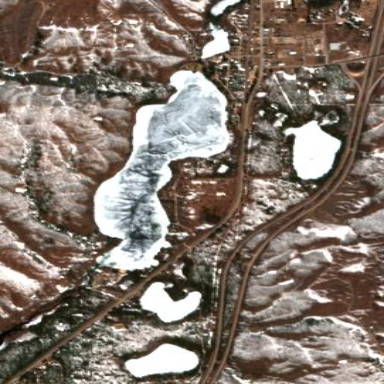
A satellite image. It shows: Serene lake.